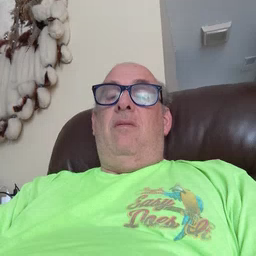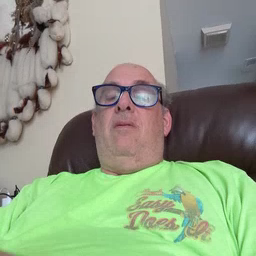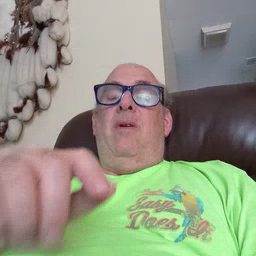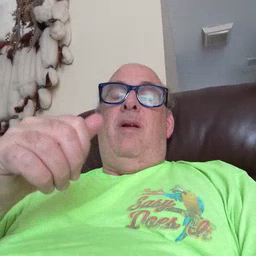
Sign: backyard